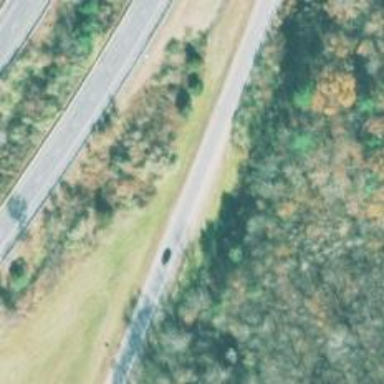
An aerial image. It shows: Asphalt motorway link.